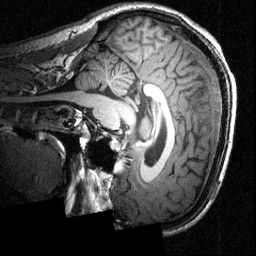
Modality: T1w
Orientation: sagittal
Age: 24
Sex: male
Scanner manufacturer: siemens
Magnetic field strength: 3.951 T
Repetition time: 1.5 s
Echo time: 0.00335 s